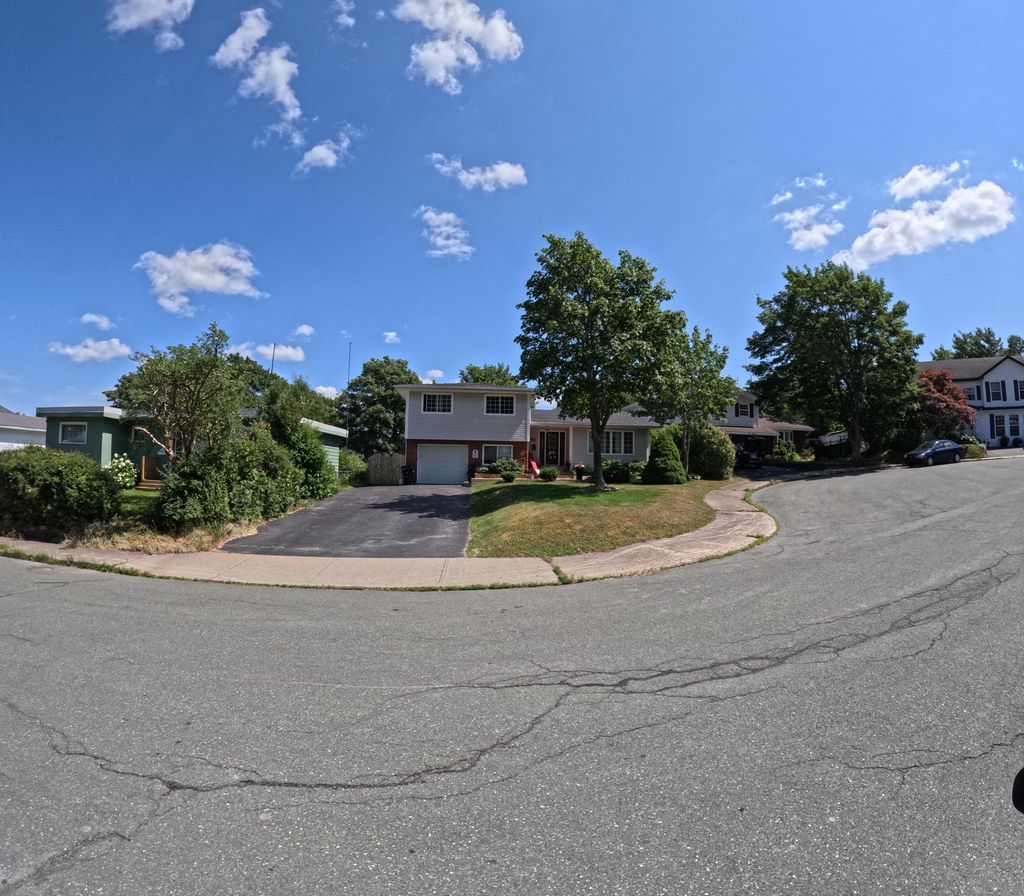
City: st_johns